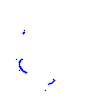
Particle: proton